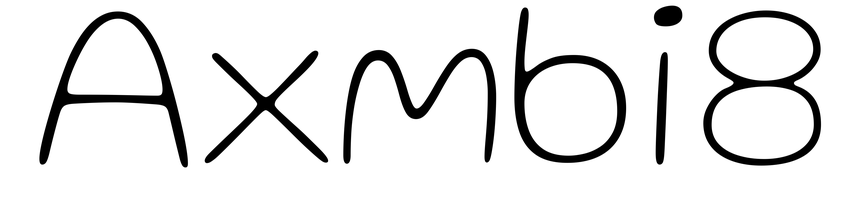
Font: Gluten_Thin